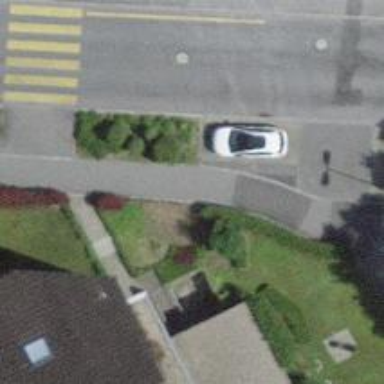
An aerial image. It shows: Sidewalk along the footway.